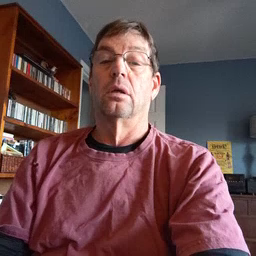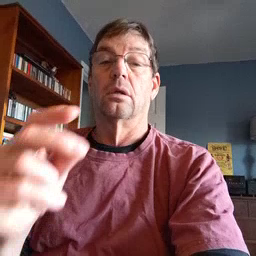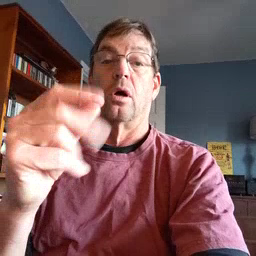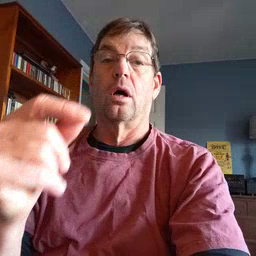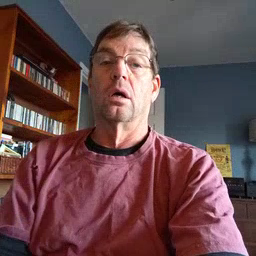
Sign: dog